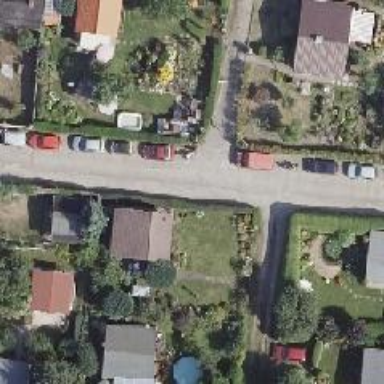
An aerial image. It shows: Asphalt road designated for service vehicles.